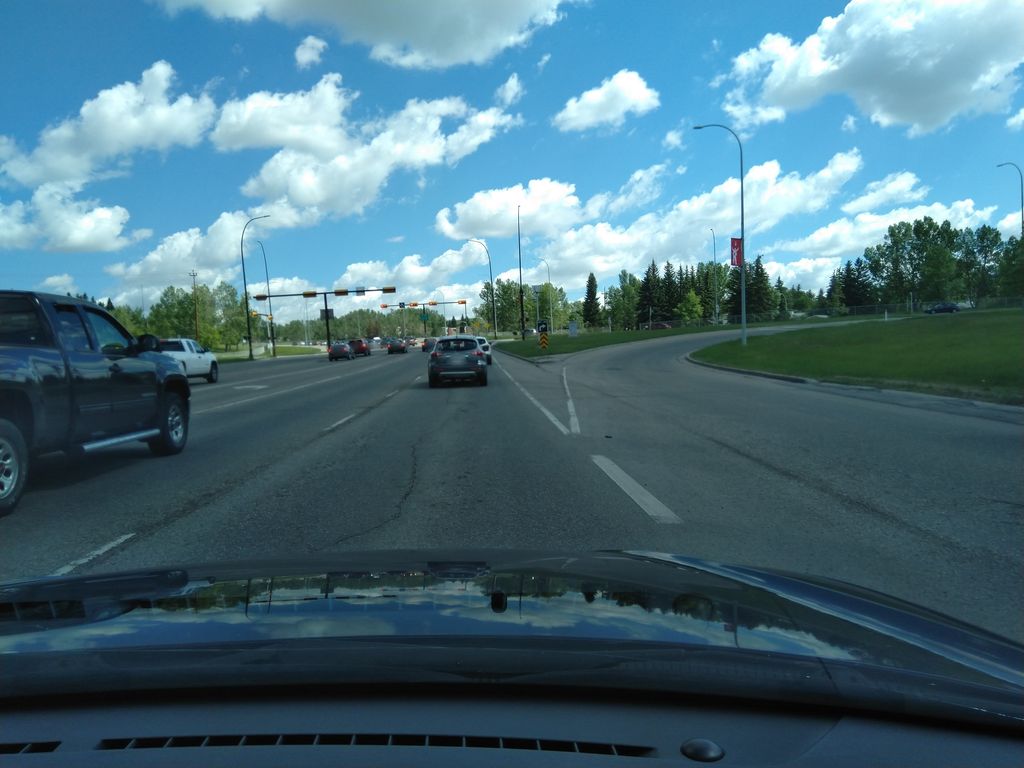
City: calgary